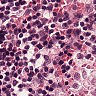
Metastatic tissue present: no